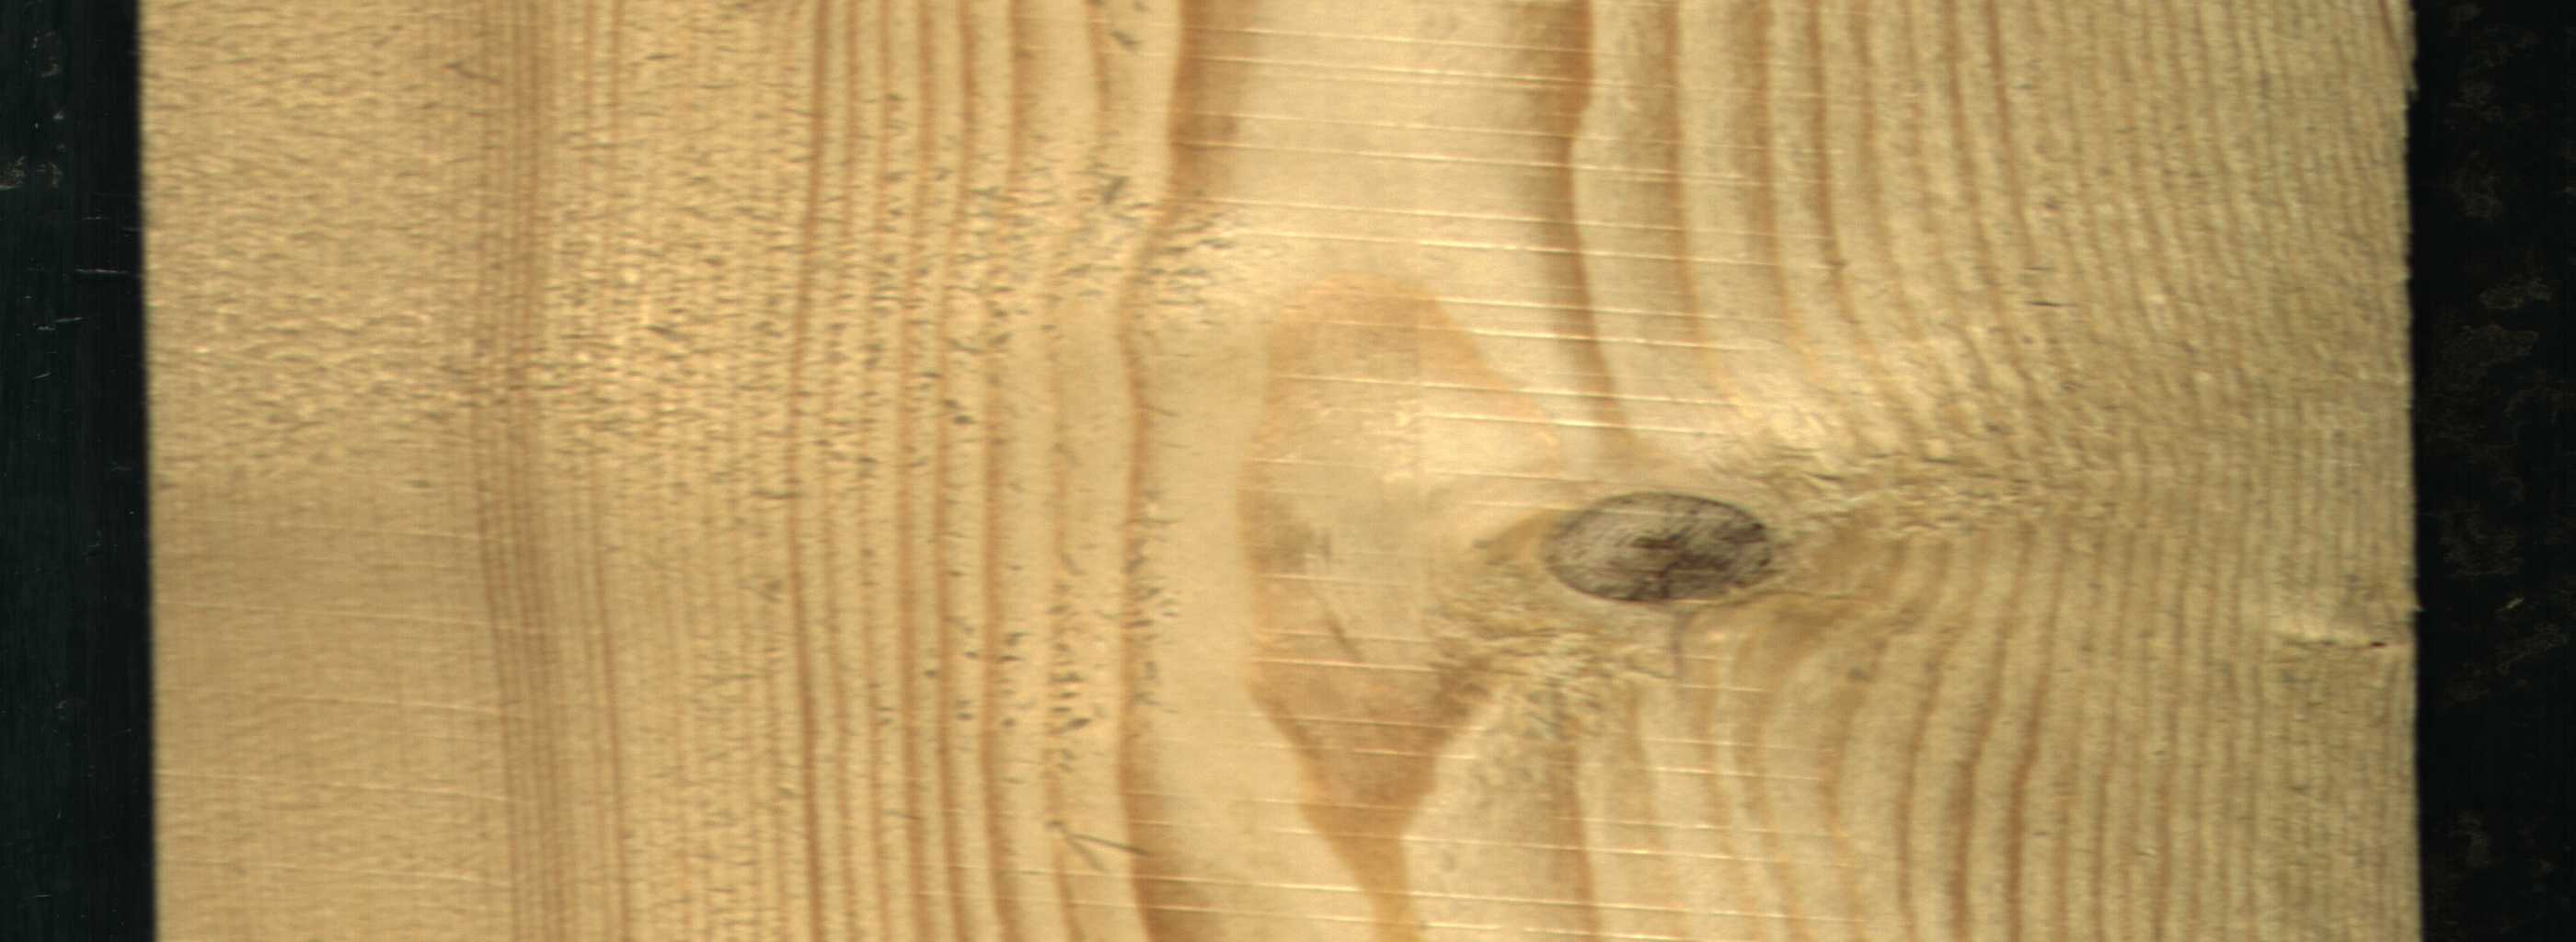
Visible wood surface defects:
Live_Knot